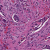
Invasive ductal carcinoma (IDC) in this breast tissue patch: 0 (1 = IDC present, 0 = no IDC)